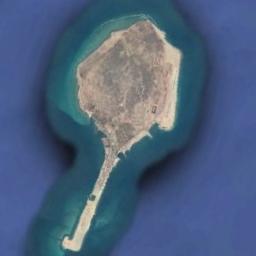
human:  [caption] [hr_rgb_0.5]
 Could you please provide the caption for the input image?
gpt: The island without vegetation is surrounded by light blue waters .

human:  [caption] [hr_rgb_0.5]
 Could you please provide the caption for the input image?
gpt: The island in the picture is green .

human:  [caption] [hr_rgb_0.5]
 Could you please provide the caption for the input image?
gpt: The land on the island is rough .

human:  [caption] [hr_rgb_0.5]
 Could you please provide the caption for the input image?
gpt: Irregularly shaped yellow-brown island surrounded by blue sea water .

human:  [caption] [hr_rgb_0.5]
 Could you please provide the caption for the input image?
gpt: The yellow island is on a blue sea .